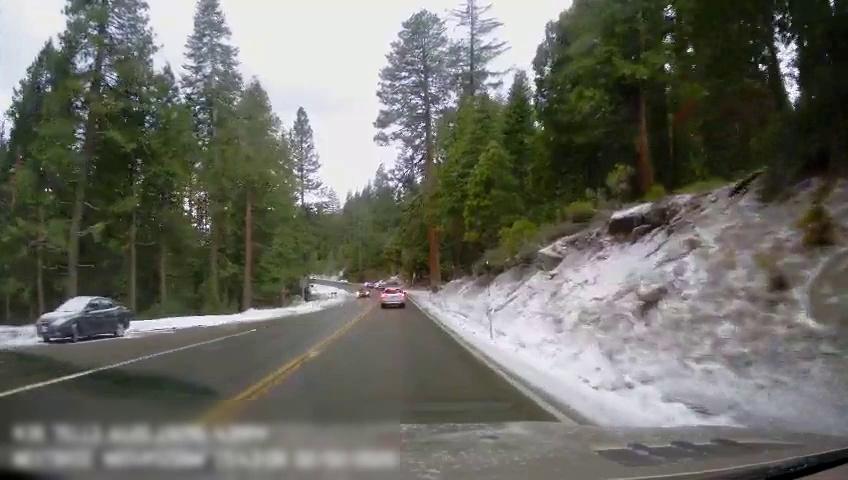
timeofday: Day
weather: Cloudy
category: Drivable Space
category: Vehicles | Car
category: Vehicles | Car
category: Vehicles | Car
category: Lanes | Current Lane
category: Lanes | Current Lane
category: Lanes | Opposite Lane
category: Lanes | Opposite Lane